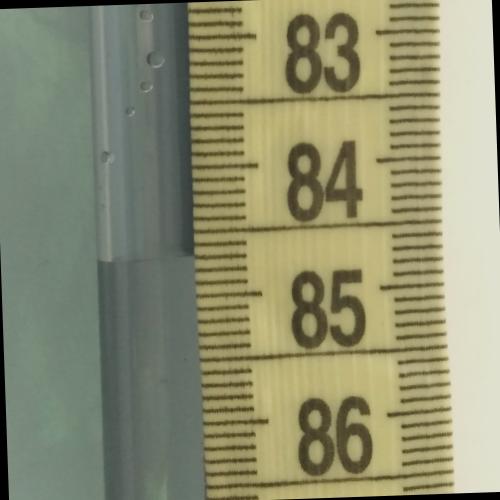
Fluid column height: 84.7 cm